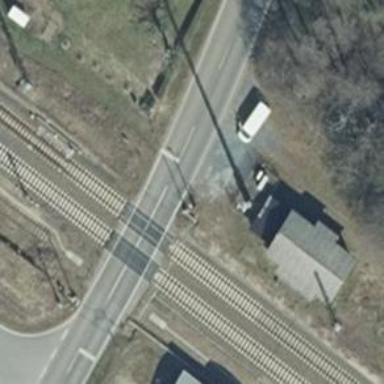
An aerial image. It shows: Level crossing with full barrier and saltire markings.